【题型】解答题　【知识点】平面几何　【难度】medium
如图，在平行四边形 \(ABCD\) 中，\(AB = 8\)，\(\tan B = 2\)，\(CE \perp AB\)，垂足为点 \(E\)（点 \(E\) 在边 \(AB\) 上），\(F\) 为边 \(AD\) 的中点，连接 \(EF\)，\(CF\).

(1) 如图1，当点 \(E\) 是边 \(AB\) 的中点时，求线段 \(EF\) 的长；

(2) 如图2，设 \(BC = x\)，\(\triangle CEF\) 的面积等于 \(y\)，求 \(y\) 与 \(x\) 的函数解析式，并写出函数定义域；

(3) 当 \(BC = 16\) 时，\(\angle EFD\) 与 \(\angle AEF\) 的度数满足数量关系：\(\angle EFD = k\angle AEF\)，其中 \(k \geq 0\)，求 \(k\) 的值.
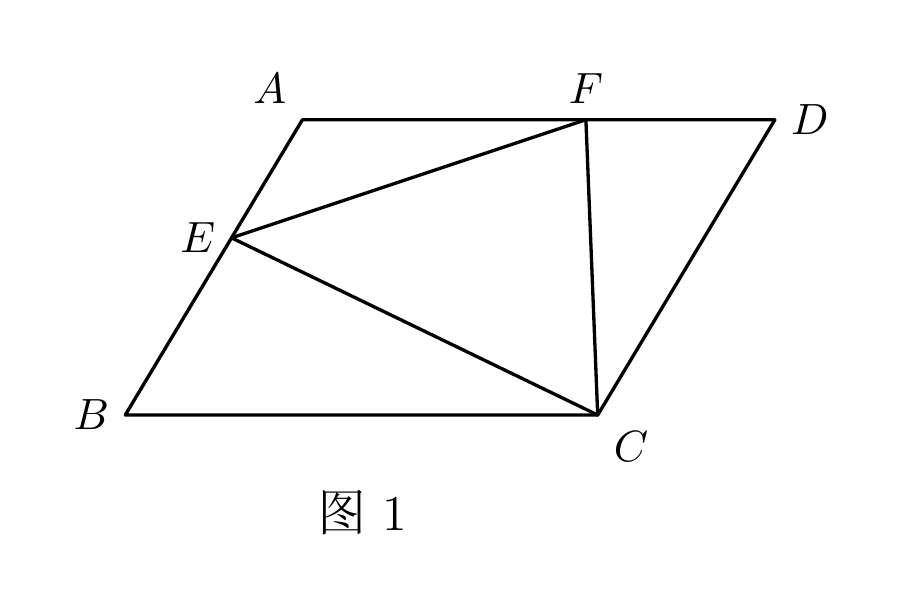
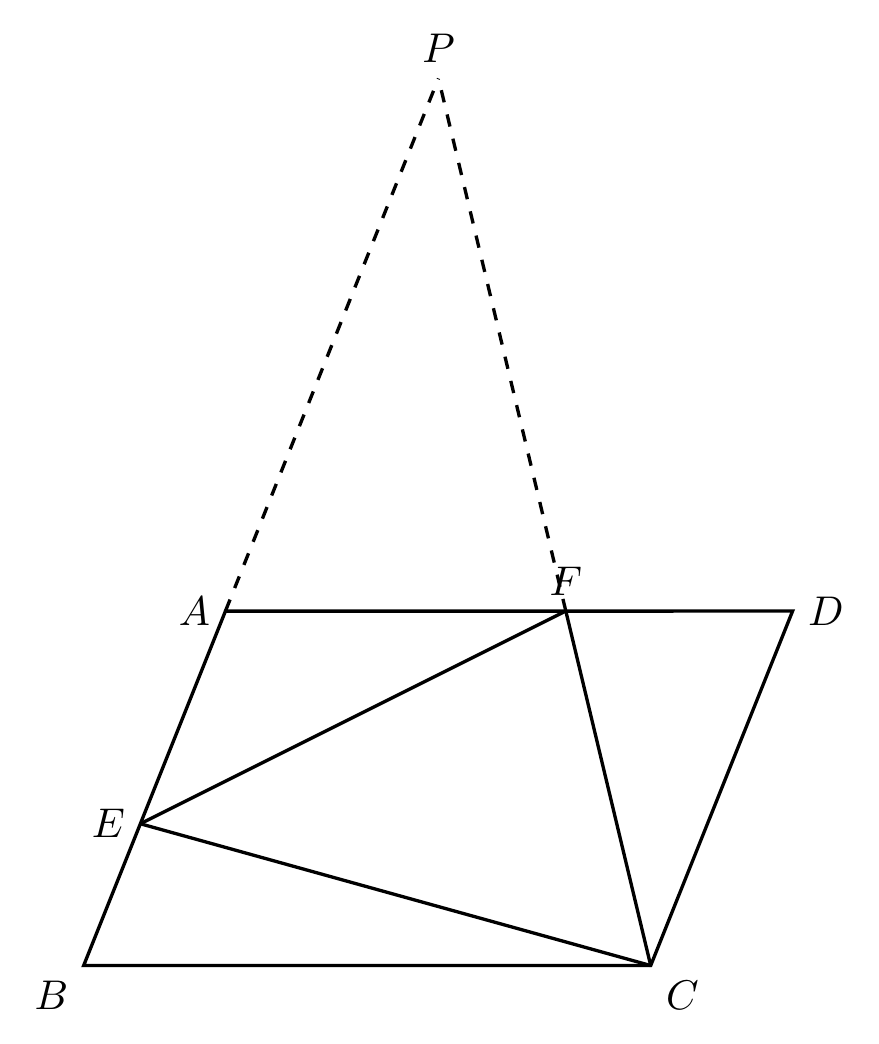
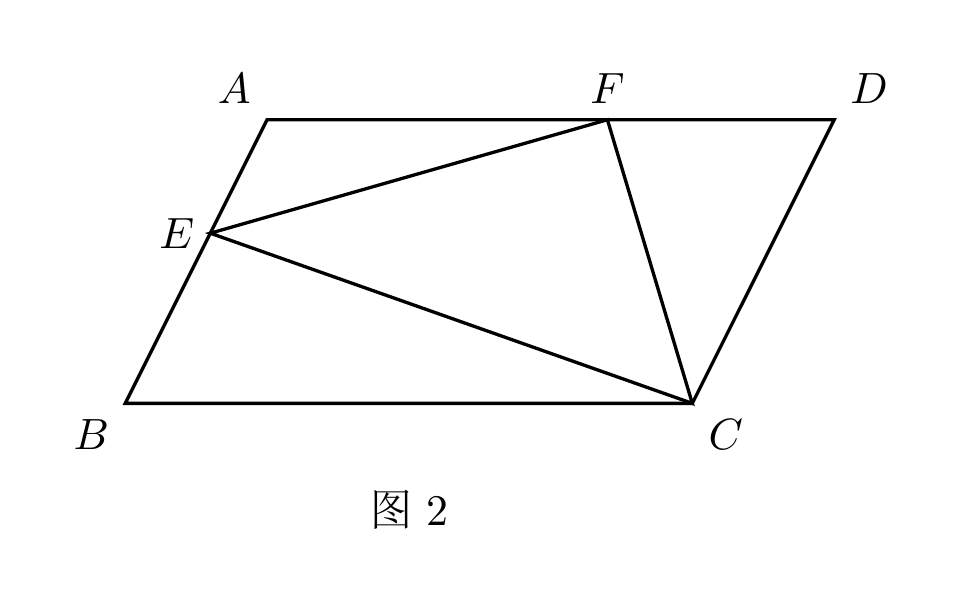
【解答】
【答案】
(1) \(EF = 2\sqrt{13}\)；

(2) \(y = -\frac{1}{10}x^2 + \frac{8}{5}\sqrt{5}x\)，\(x\) 的取值范围是 \(0 < x \leq 8\sqrt{5}\)；

(3) \(k = 3\).

【解析】
(1) 解：分别延长 \(BA\)、\(CF\) 相交于点 \(P\)，如图，

\(\because\) 四边形 \(ABCD\) 是平行四边形，

\(\therefore AD \parallel BC\)，\(AD = BC\).

\(\therefore \triangle PAF \sim \triangle PBC\).

又 \(\because F\) 为边 \(AD\) 的中点，

\(\therefore BC = AD = 2AF\)，

\(\therefore PB = 2PA\)，\(PC = 2PF\).

\(\because AB = 8\)，

\(\therefore PA = 8\).

\(\because\) 点 \(E\) 是边 \(AB\) 的中点，

\(\therefore AE = BE = 4\)，

\(\therefore PE = PA + AE = 12\).

\(\because CE \perp AB\)，

\(\therefore EC = BE \tan B = 4 \times 2 = 8\).

由勾股定理可得在 \(Rt\triangle PEC\) 中，\(\angle PEC = 90^\circ\)，

\(\therefore PC = \sqrt{EP^2 + EC^2} = \sqrt{12^2 + 8^2} = 4\sqrt{13}\)，

\(\because PC = 2PF\)，

\(\therefore EF = \frac{1}{2}PC = 2\sqrt{13}\)；

(2) 解：分别延长 \(BA\)、\(CF\) 相交于点 \(P\)，如图，

在 \(Rt\triangle BEC\) 中，\(\because \tan B = 2\)，

\(\therefore 2BE = EC\).

\(\because CE \perp AB\)，\(BC = x\)，

\(\therefore BE = \frac{\sqrt{5}}{5}x\)，\(CE = \frac{2\sqrt{5}}{5}x\).

\(\because AB = 8\)，

\(\therefore AE = AB - BE = 8 - \frac{\sqrt{5}}{5}x\).

由 (1) 知 \(PA = 8\)，
\(\therefore PE = PA + AE = 16 - \frac{\sqrt{5}}{5}x\).

\(\because 2PF = PC\)，

\(\therefore y = \frac{1}{2}S_{\triangle PEC} = \frac{1}{2}PE \cdot CE = -\frac{1}{10}x^2 + \frac{8}{5}\sqrt{5}x\)，\(x\) 的取值范围是 \(0 < x \leq 6\sqrt{5}\)；

(3) 解：\(\because\) 四边形 \(ABCD\) 是平行四边形，

\(\therefore AB \parallel CD\)，\(CD = AB = 8\)，\(AD = BC = 16\).

\(\because F\) 为边 \(AD\) 的中点，

\(\therefore AF = DF = \frac{1}{2}AD = 8\)，

\(\therefore FD = CD\)，

\(\therefore \angle DFC = \angle DCF\).

\(\because AB \parallel CD\)，

\(\therefore \angle DCF = \angle P\)，

\(\therefore \angle DFC = \angle P\).

在 \(Rt\triangle PEC\) 中，\(\angle PEC = 90^\circ\)，\(2PF = PC\)，

\(\therefore EF = PF\)，

\(\therefore \angle AEF = \angle P = \angle DFC\).

又 \(\because \angle EFC = \angle P + \angle PEF = 2\angle PEF\)，

\(\therefore \angle EFD = \angle EFC + \angle DFC = 2\angle AEF + \angle AEF = 3\angle AEF\)，

\(\therefore k = 3\).
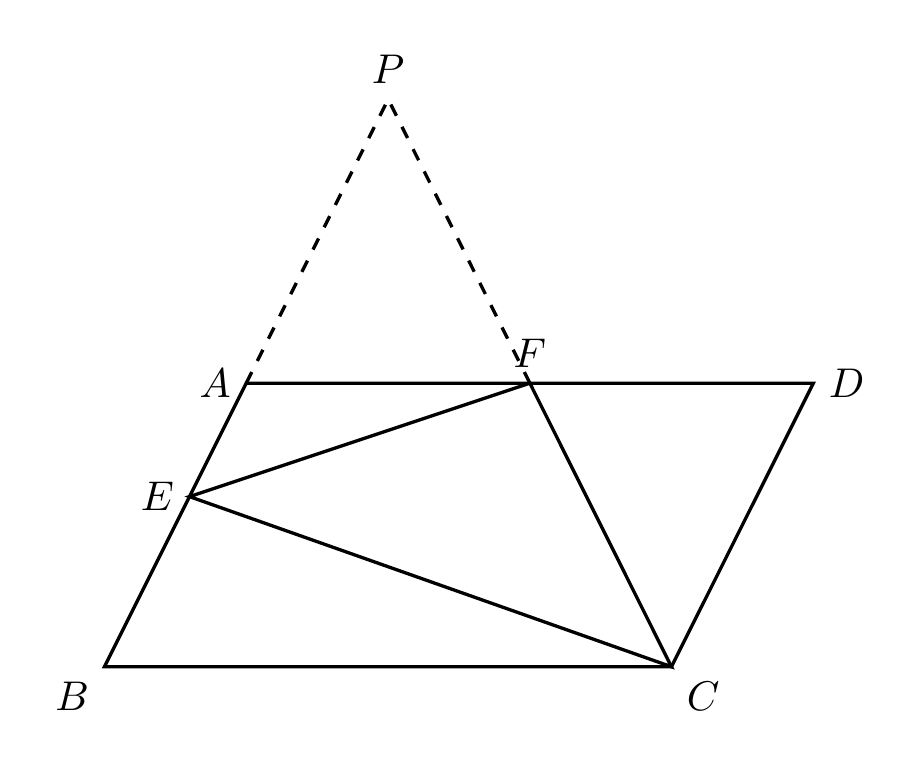
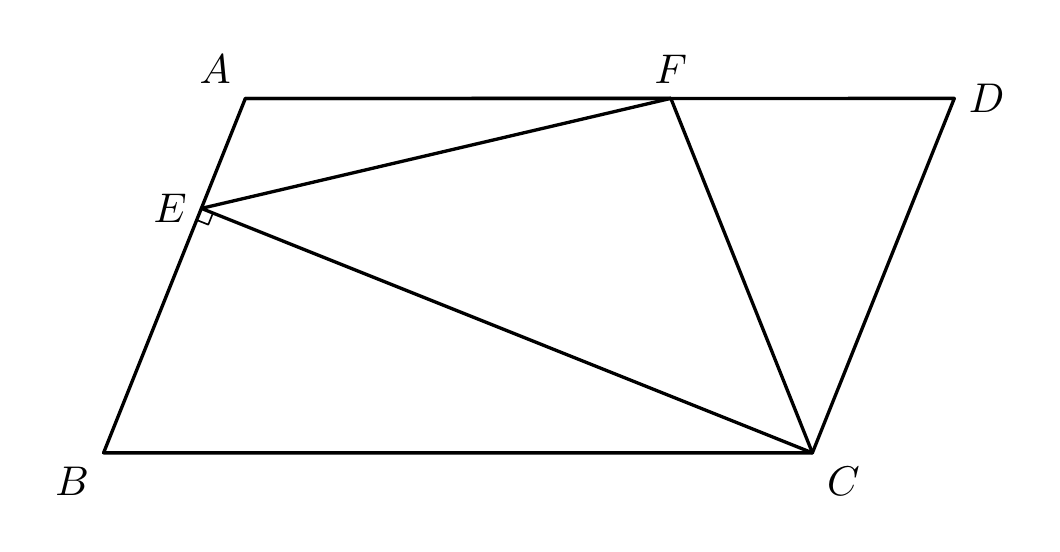